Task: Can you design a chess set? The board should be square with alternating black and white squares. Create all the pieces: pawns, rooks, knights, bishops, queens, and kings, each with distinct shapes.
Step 5118:
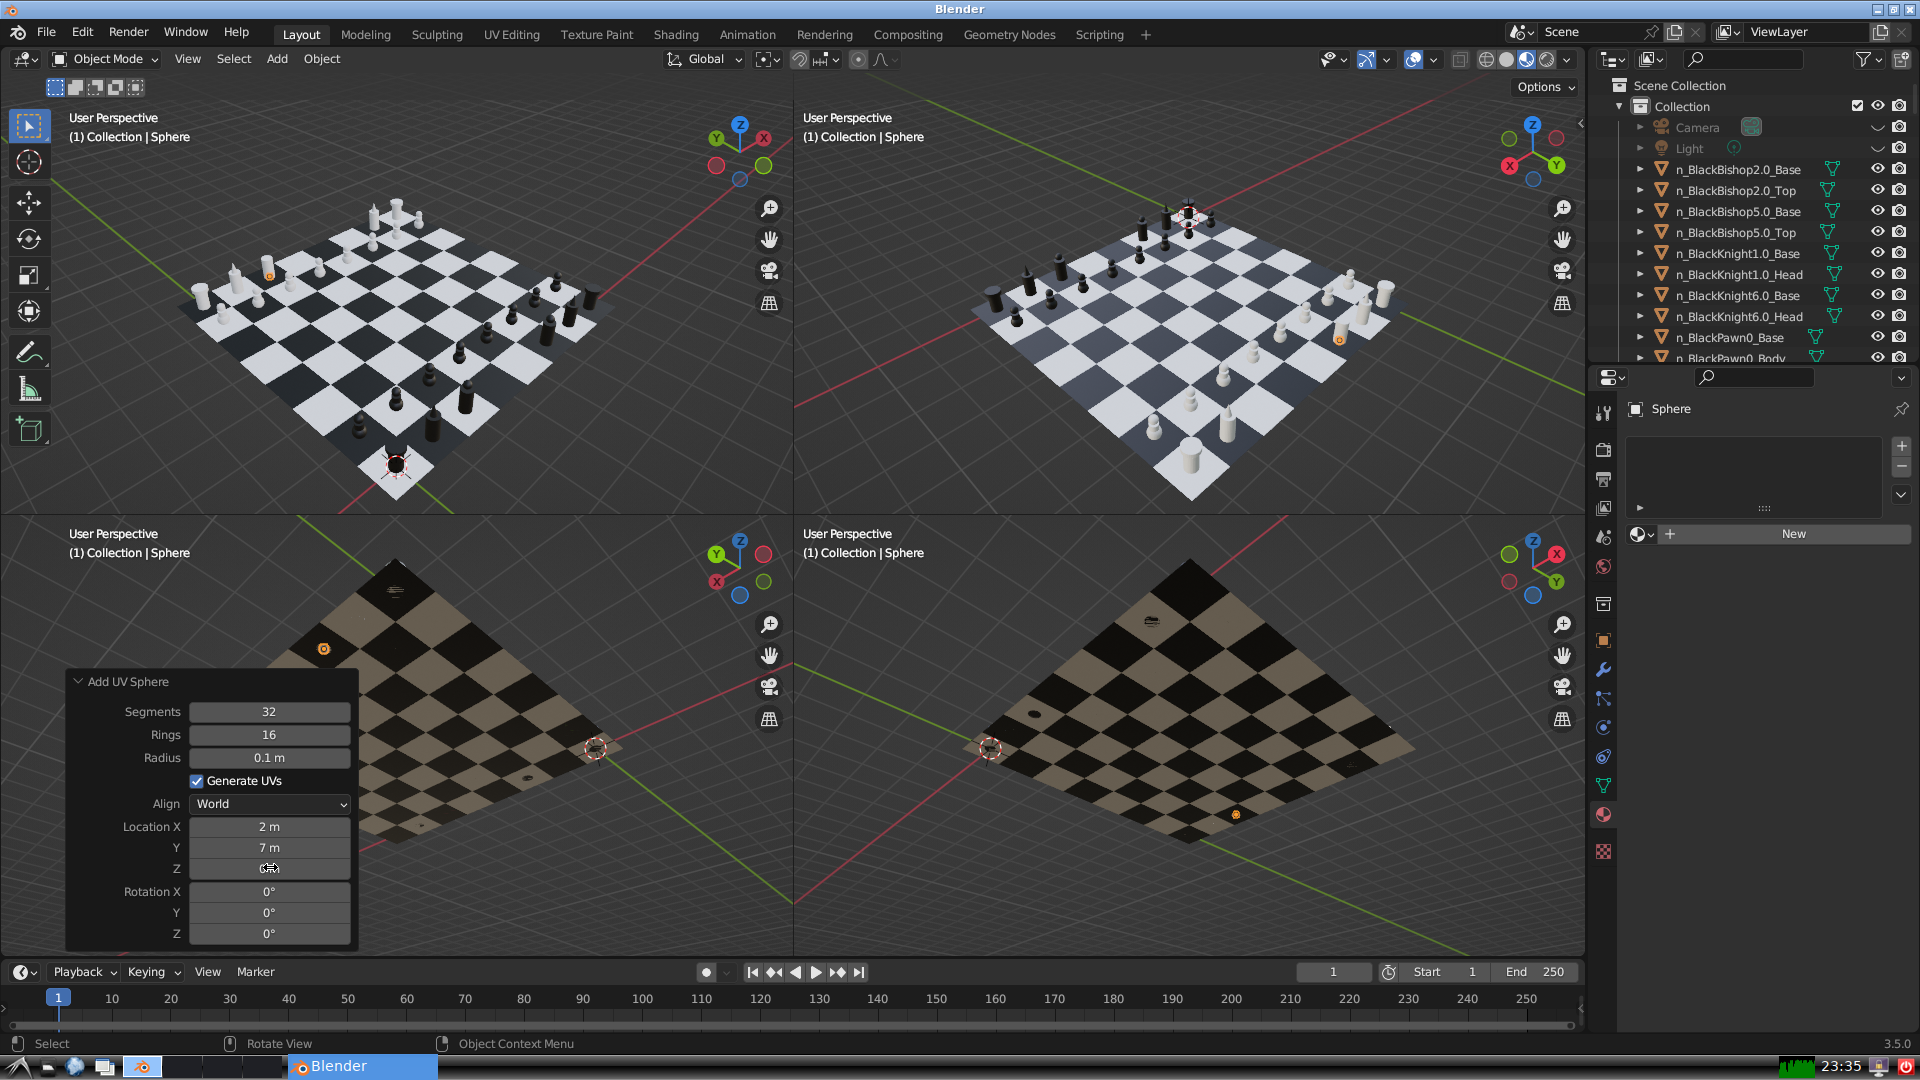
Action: click: no